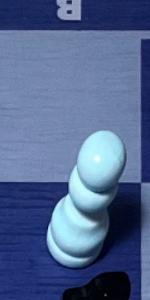
Label: Pawn_White